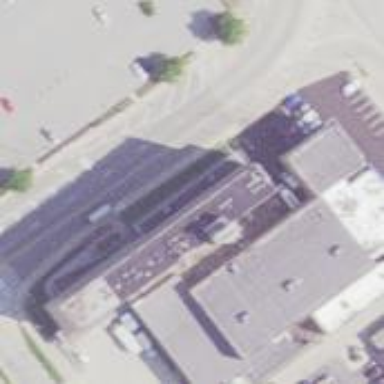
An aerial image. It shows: Commercial building.